Field crop: maize
Growth stage: 2
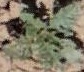
Species: datura